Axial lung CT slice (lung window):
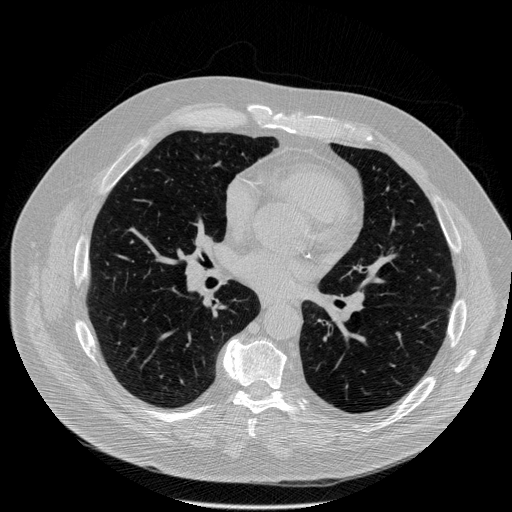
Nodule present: no